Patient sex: M
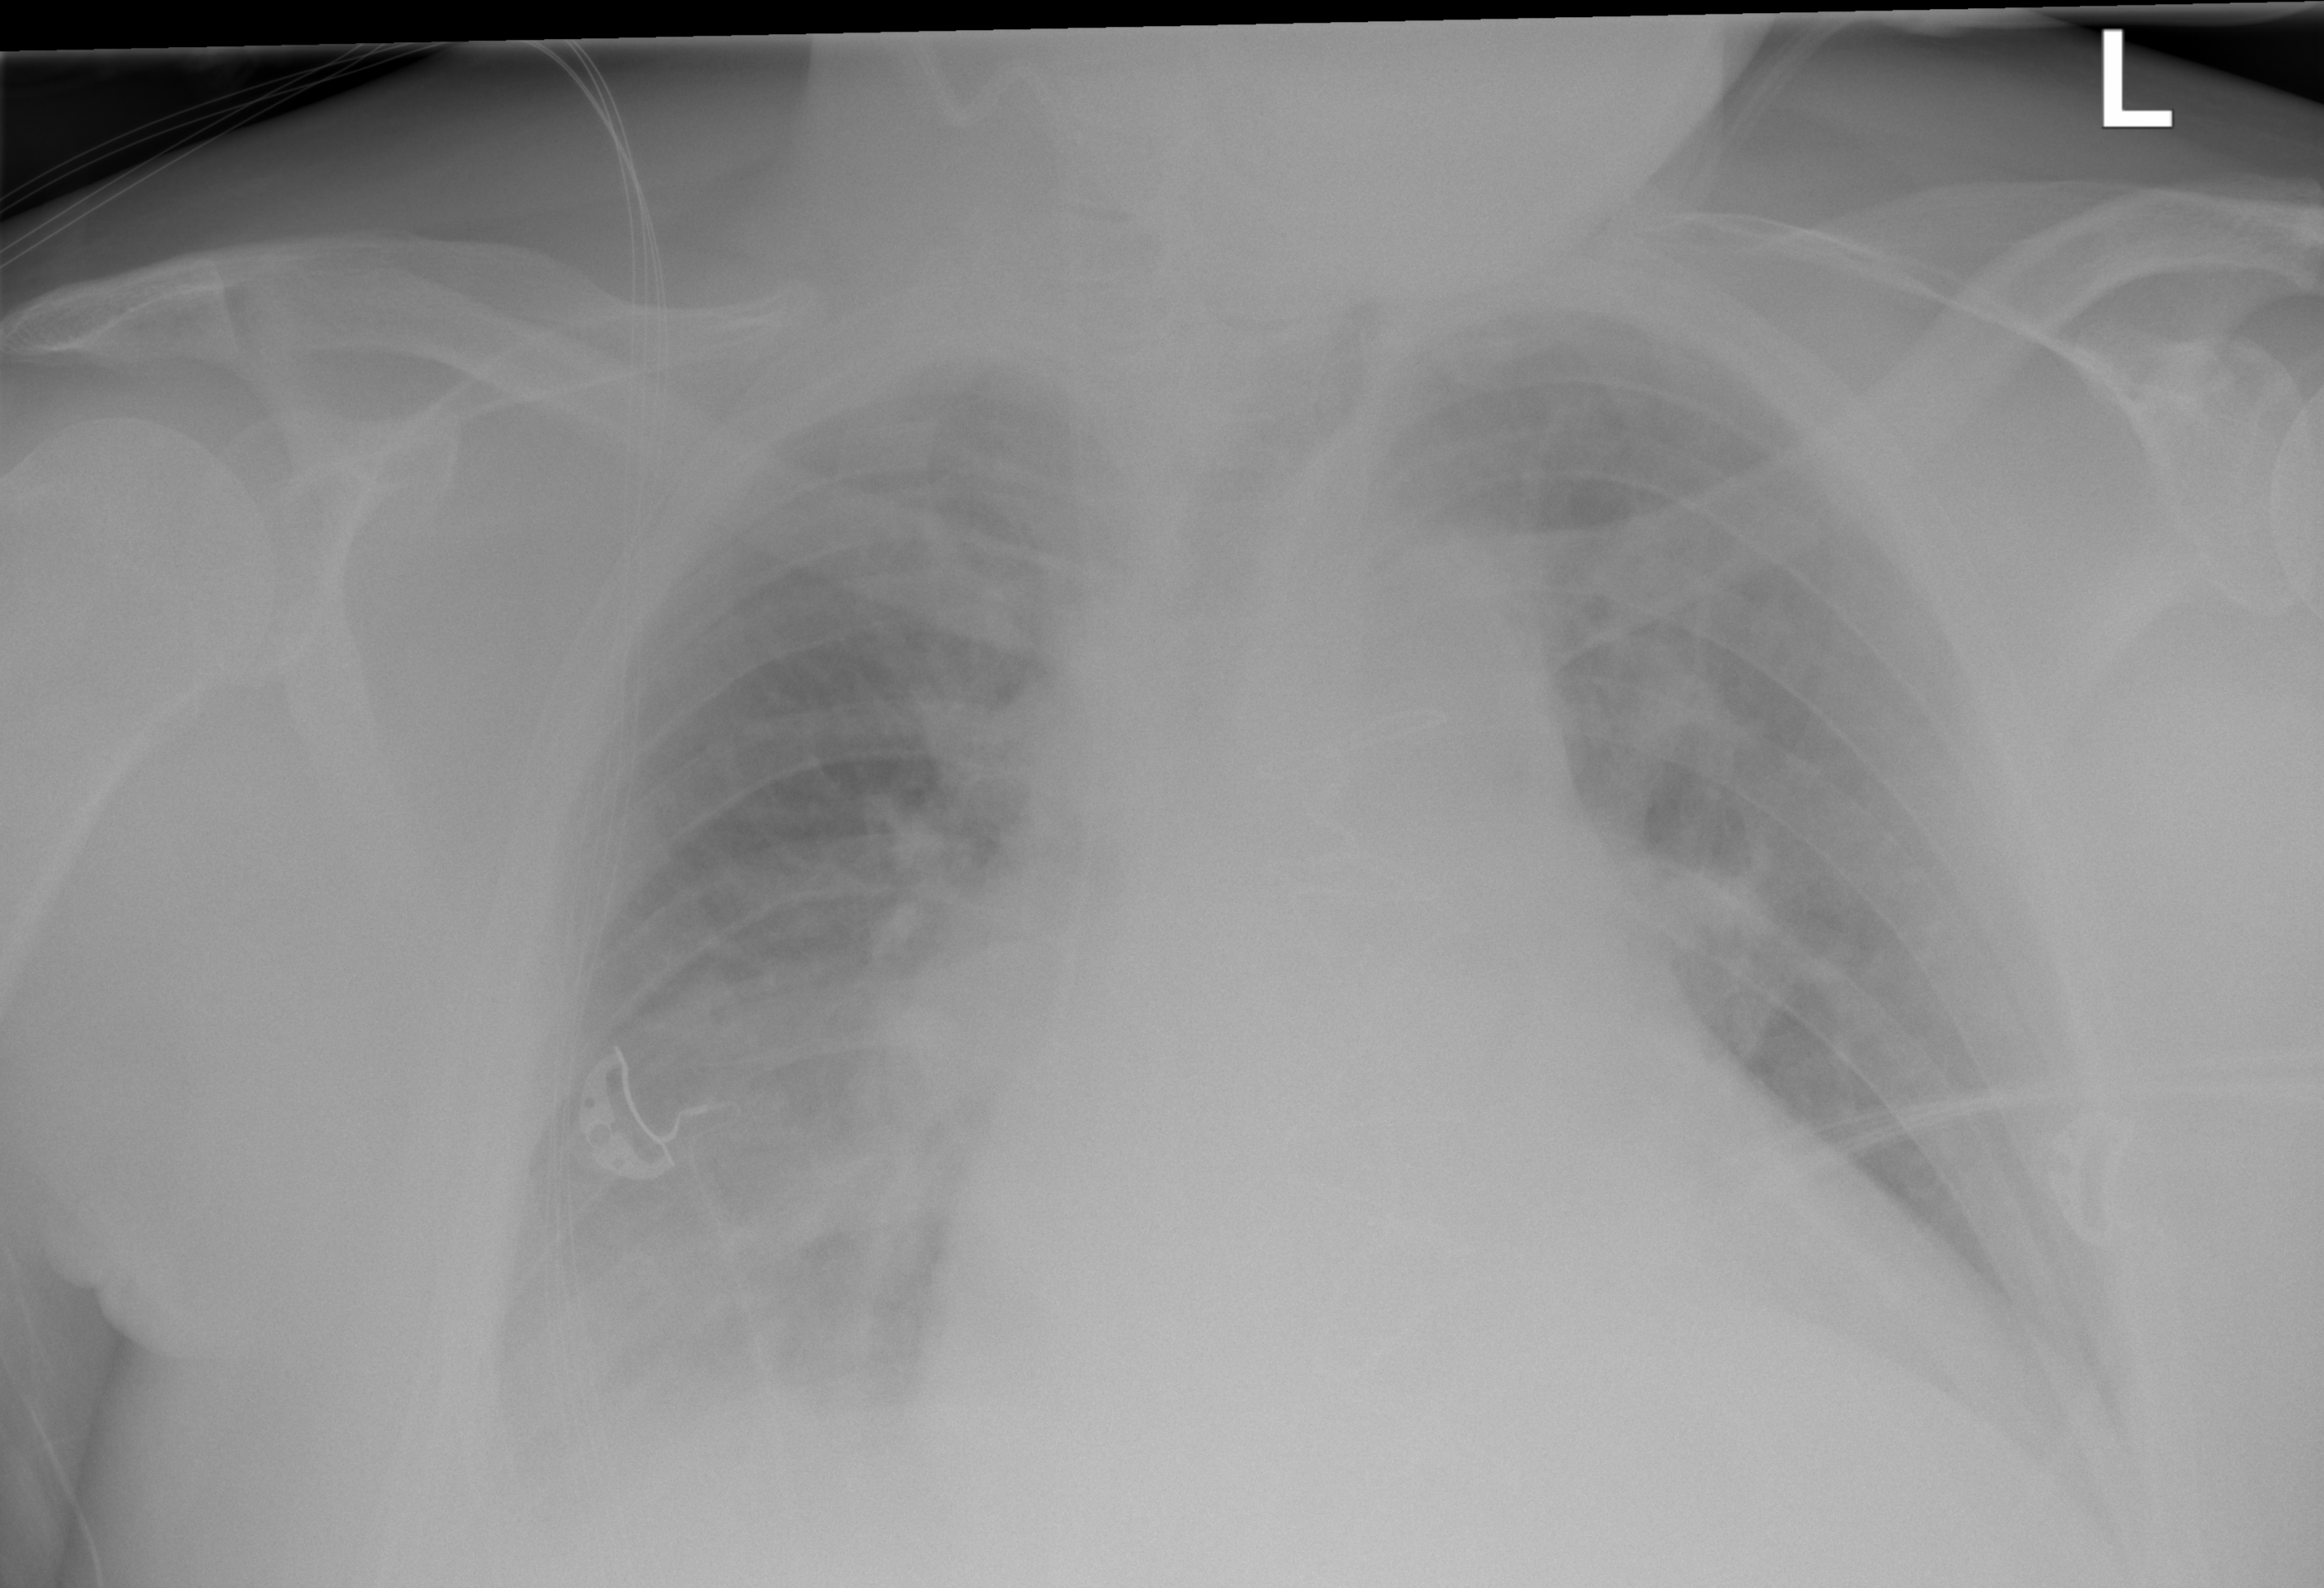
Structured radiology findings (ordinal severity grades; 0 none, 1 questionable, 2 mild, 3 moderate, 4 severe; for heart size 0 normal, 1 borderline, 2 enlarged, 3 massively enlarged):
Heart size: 2
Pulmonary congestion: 2
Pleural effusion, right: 2
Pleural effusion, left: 1
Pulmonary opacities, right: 2
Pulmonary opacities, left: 2
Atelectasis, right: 2
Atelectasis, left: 1